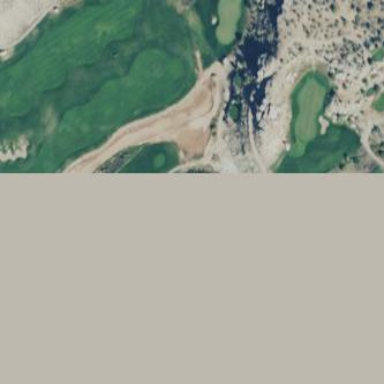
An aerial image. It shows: Water hazard in golf course. The hazard is natural water feature.